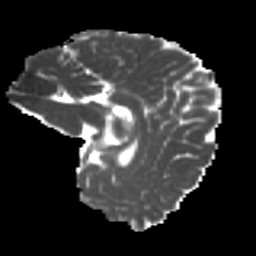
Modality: MD
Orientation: sagittal
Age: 22
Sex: female
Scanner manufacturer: ge
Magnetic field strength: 3 T
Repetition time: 7.8 s
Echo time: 0.0606 s